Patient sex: M
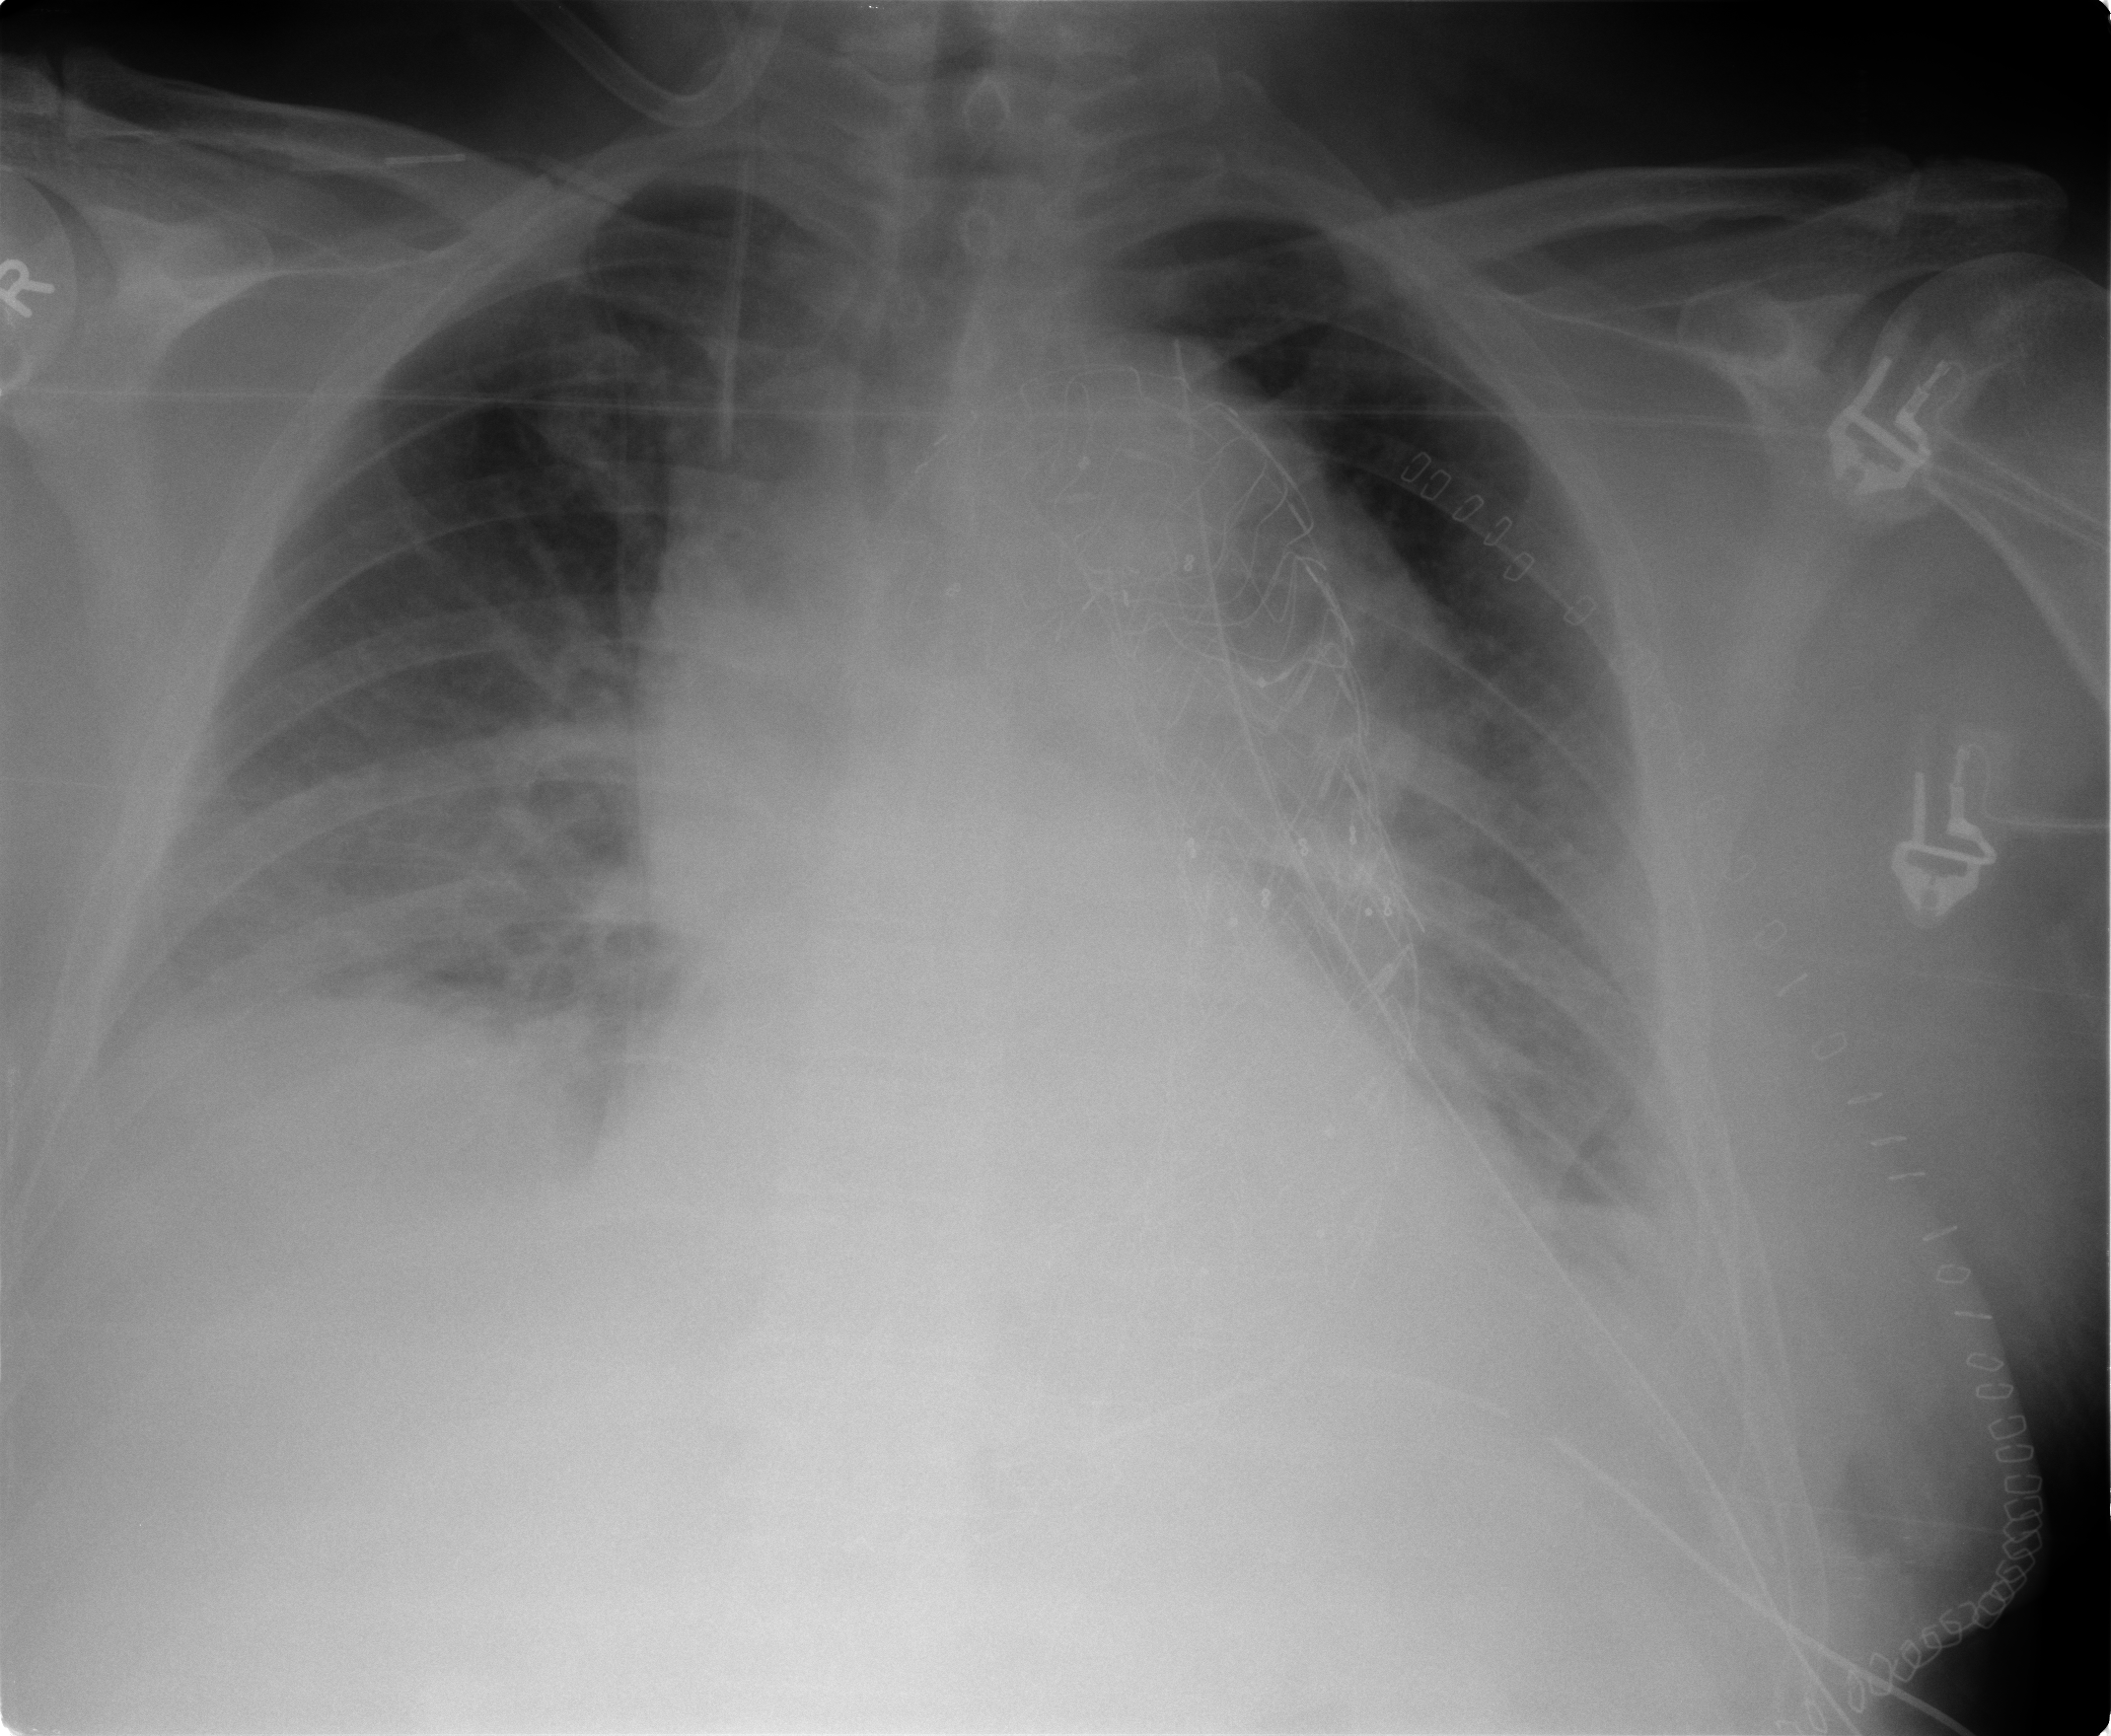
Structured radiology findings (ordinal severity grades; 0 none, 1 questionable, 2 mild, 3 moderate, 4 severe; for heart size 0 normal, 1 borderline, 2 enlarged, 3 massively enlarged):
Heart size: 2
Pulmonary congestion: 2
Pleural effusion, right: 2
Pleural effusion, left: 2
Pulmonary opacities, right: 1
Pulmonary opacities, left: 1
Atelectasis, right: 2
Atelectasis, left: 2